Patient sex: F
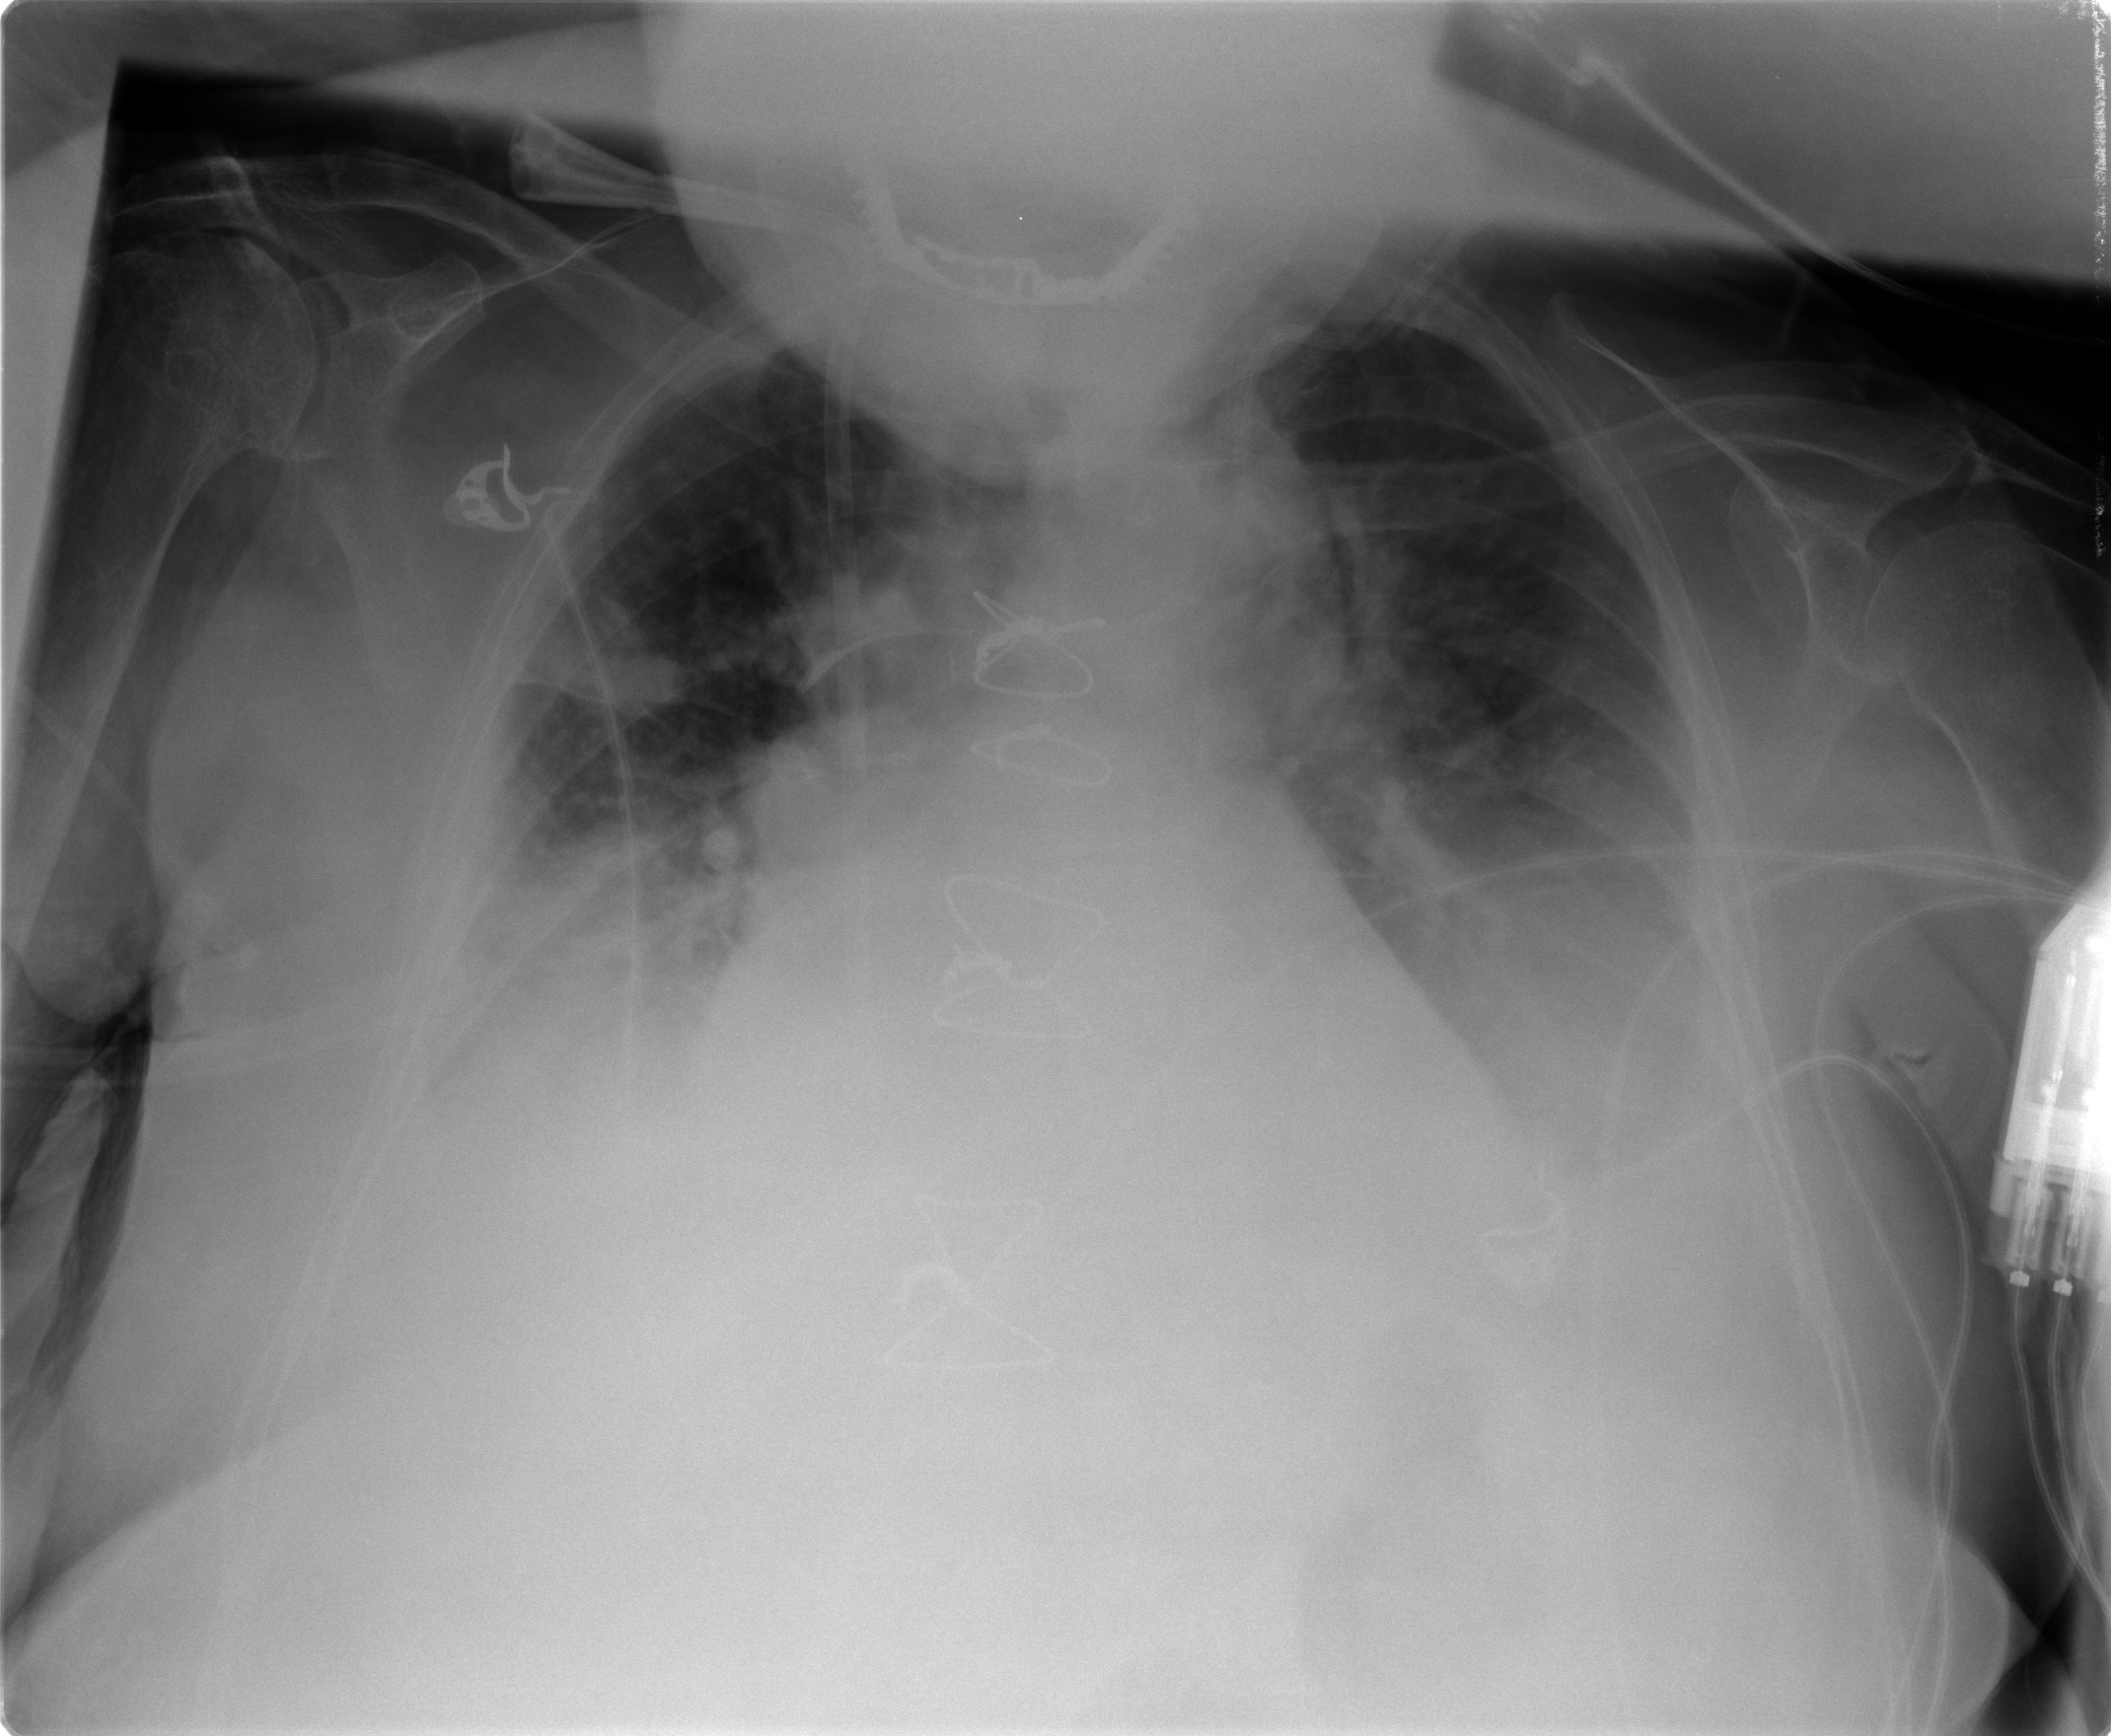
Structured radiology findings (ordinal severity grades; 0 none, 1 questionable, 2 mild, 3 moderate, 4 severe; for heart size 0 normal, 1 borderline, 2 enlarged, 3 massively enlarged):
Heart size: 0
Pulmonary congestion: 2
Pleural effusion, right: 2
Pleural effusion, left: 2
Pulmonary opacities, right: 2
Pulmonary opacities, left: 1
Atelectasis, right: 2
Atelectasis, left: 2